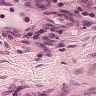
Metastatic tissue present: no